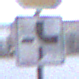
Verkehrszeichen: VerlaufVorfahrtsstrasse4
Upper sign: Stop
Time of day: MorningAfternoon
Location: Outdoor (Urban)
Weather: Overcast
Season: NotSpecified
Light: Natural